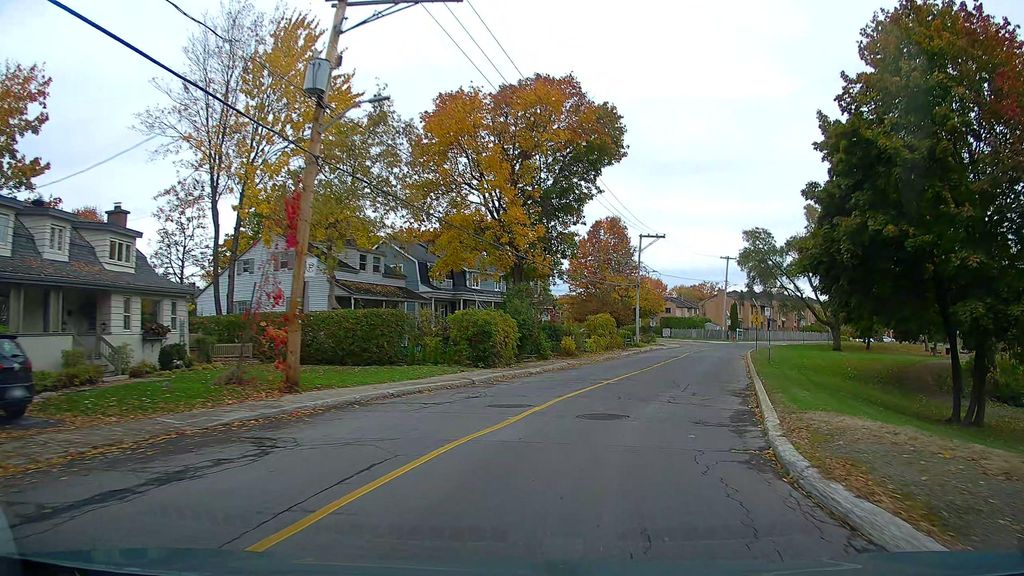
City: montreal